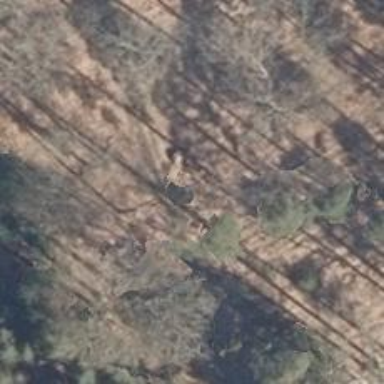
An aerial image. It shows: Hunting stand.